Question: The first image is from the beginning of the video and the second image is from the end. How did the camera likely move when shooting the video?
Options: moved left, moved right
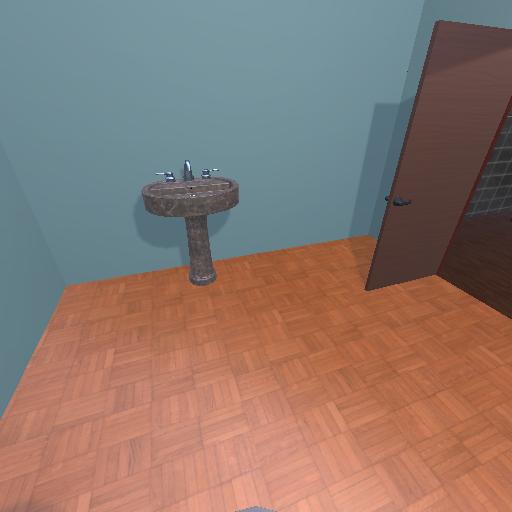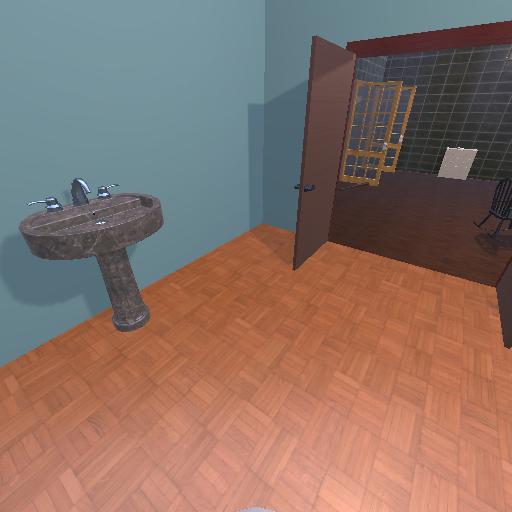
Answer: moved left